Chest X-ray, AP view. Patient: 36 years old, sex M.
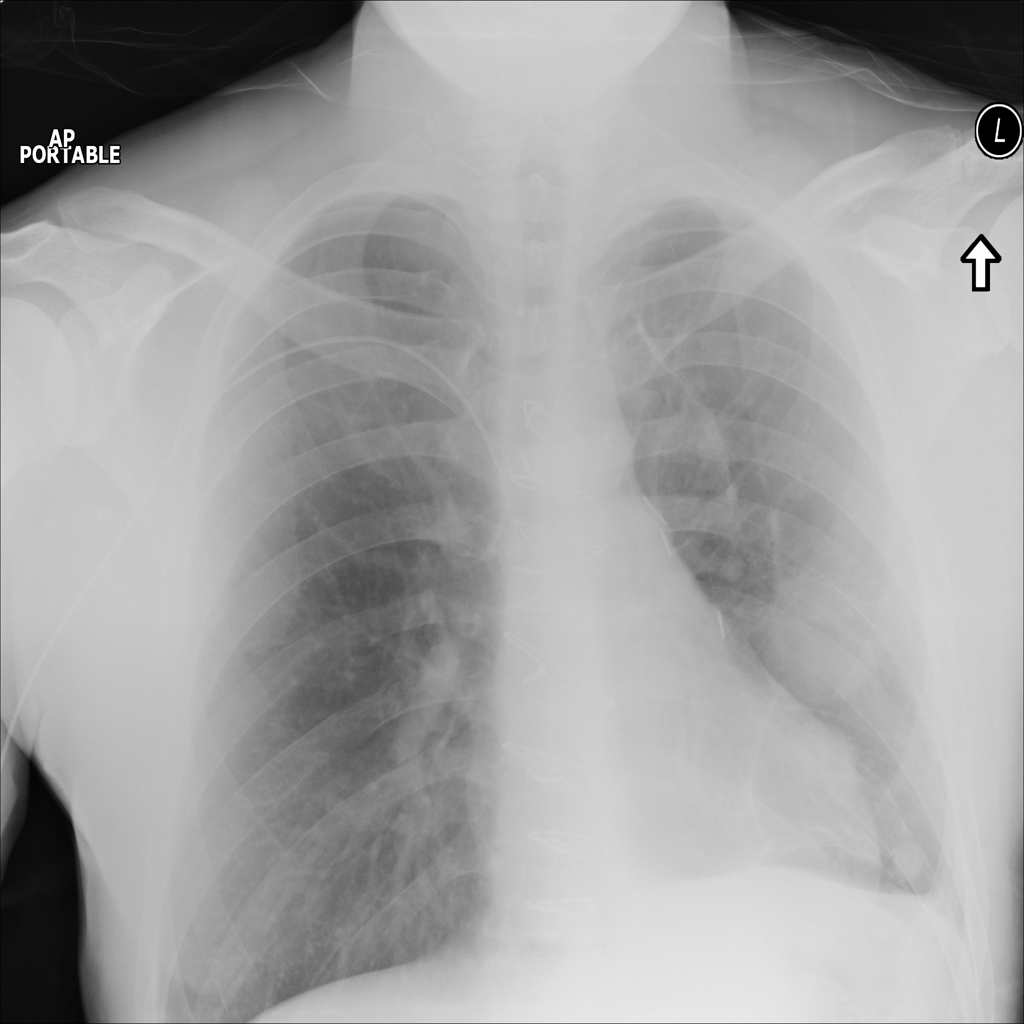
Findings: Nodule